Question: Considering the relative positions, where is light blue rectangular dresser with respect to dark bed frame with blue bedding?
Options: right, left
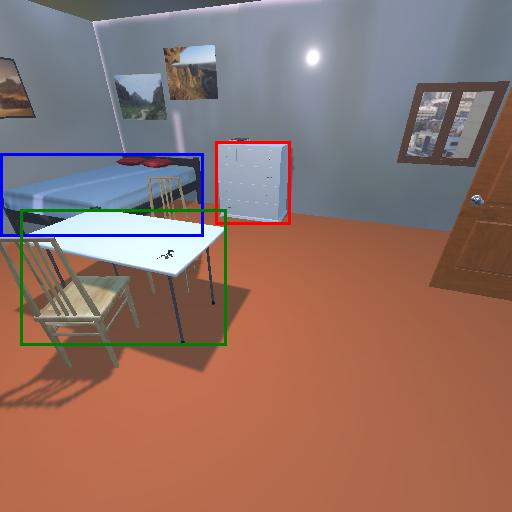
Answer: right